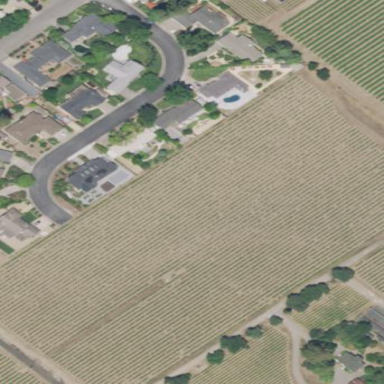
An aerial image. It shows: Vineyard growing grapes.